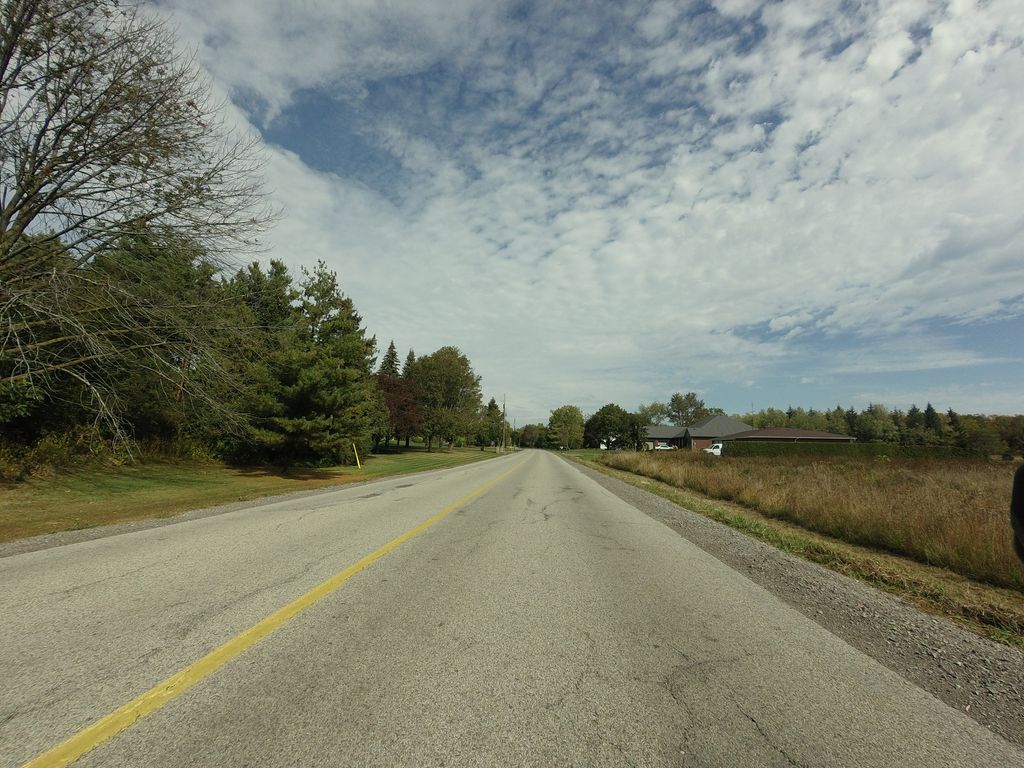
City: hamilton